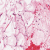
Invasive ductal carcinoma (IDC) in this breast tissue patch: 0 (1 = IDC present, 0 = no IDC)